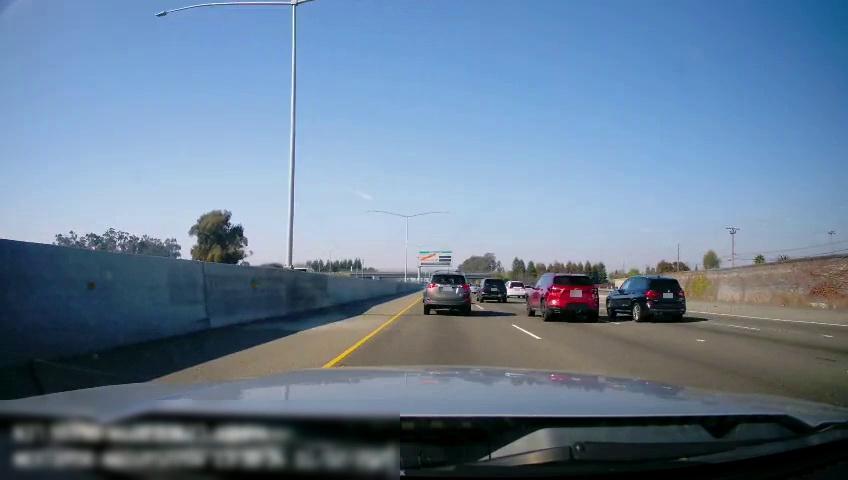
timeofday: Day
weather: Sunny
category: Drivable Space
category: Vehicles | SUV
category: Vehicles | Car
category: Vehicles | SUV
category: Vehicles | SUV
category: Vehicles | Van
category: Vehicles | SUV
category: Vehicles | SUV
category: Lanes | Current Lane
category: Lanes | Current Lane
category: Lanes | Alternate Lane
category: Lanes | Alternate Lane
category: Lanes | Alternate Lane
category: Traffic | Signs